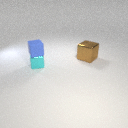
small cyan metal cube in front of large brown metal cube